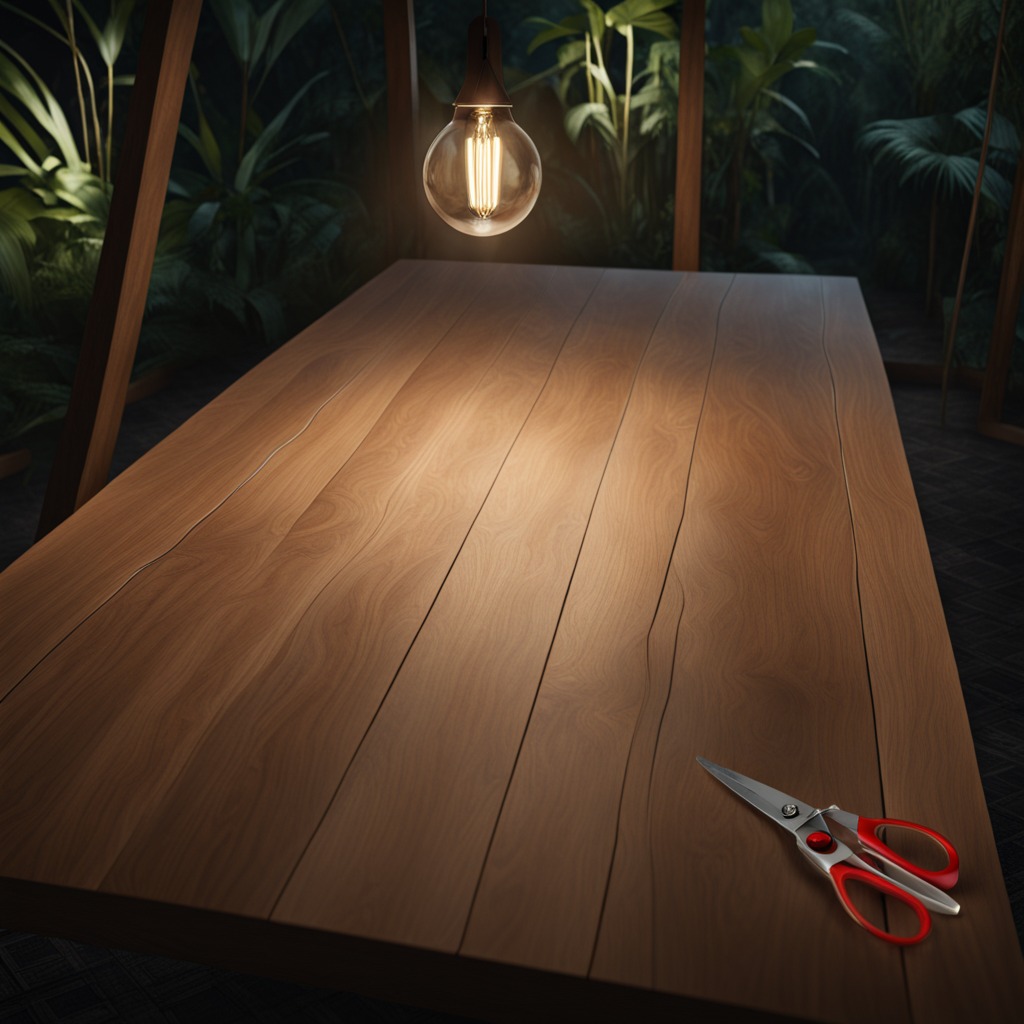
A scissor is lying on a wooden table inside a jungle field workshop tent at night.